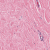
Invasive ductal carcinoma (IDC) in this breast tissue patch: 0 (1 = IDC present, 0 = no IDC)